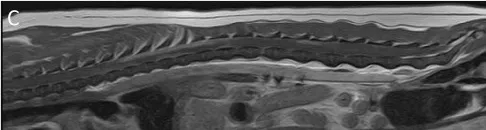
Magnetic resonance images of reported case. Midsagittal plane.
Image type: radiology (mri)